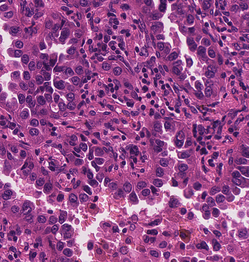
Tumor epithelial tissue: yes
Tumor-associated stroma tissue: yes
Normal tissue: no